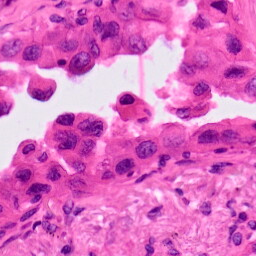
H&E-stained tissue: Lung